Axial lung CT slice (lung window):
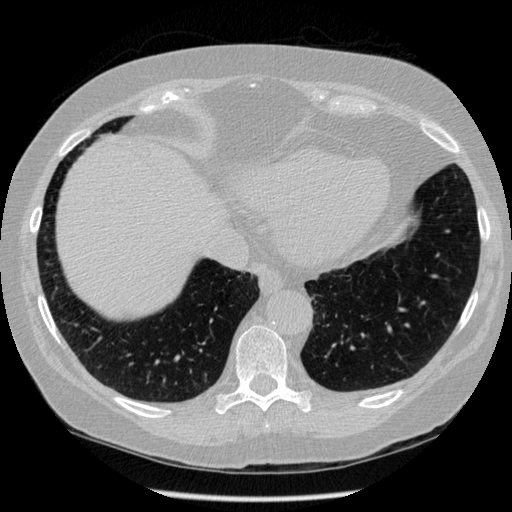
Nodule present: no